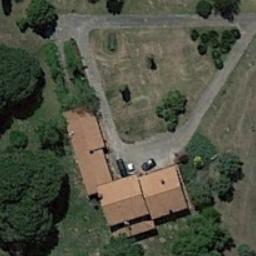
Label: residential